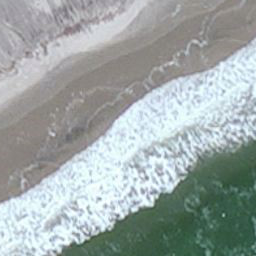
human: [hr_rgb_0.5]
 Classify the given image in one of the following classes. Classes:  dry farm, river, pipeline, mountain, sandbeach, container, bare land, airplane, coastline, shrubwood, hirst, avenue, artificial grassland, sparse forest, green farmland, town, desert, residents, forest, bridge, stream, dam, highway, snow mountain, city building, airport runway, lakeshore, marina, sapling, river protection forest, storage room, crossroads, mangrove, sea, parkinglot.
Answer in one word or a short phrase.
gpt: coastline